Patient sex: F
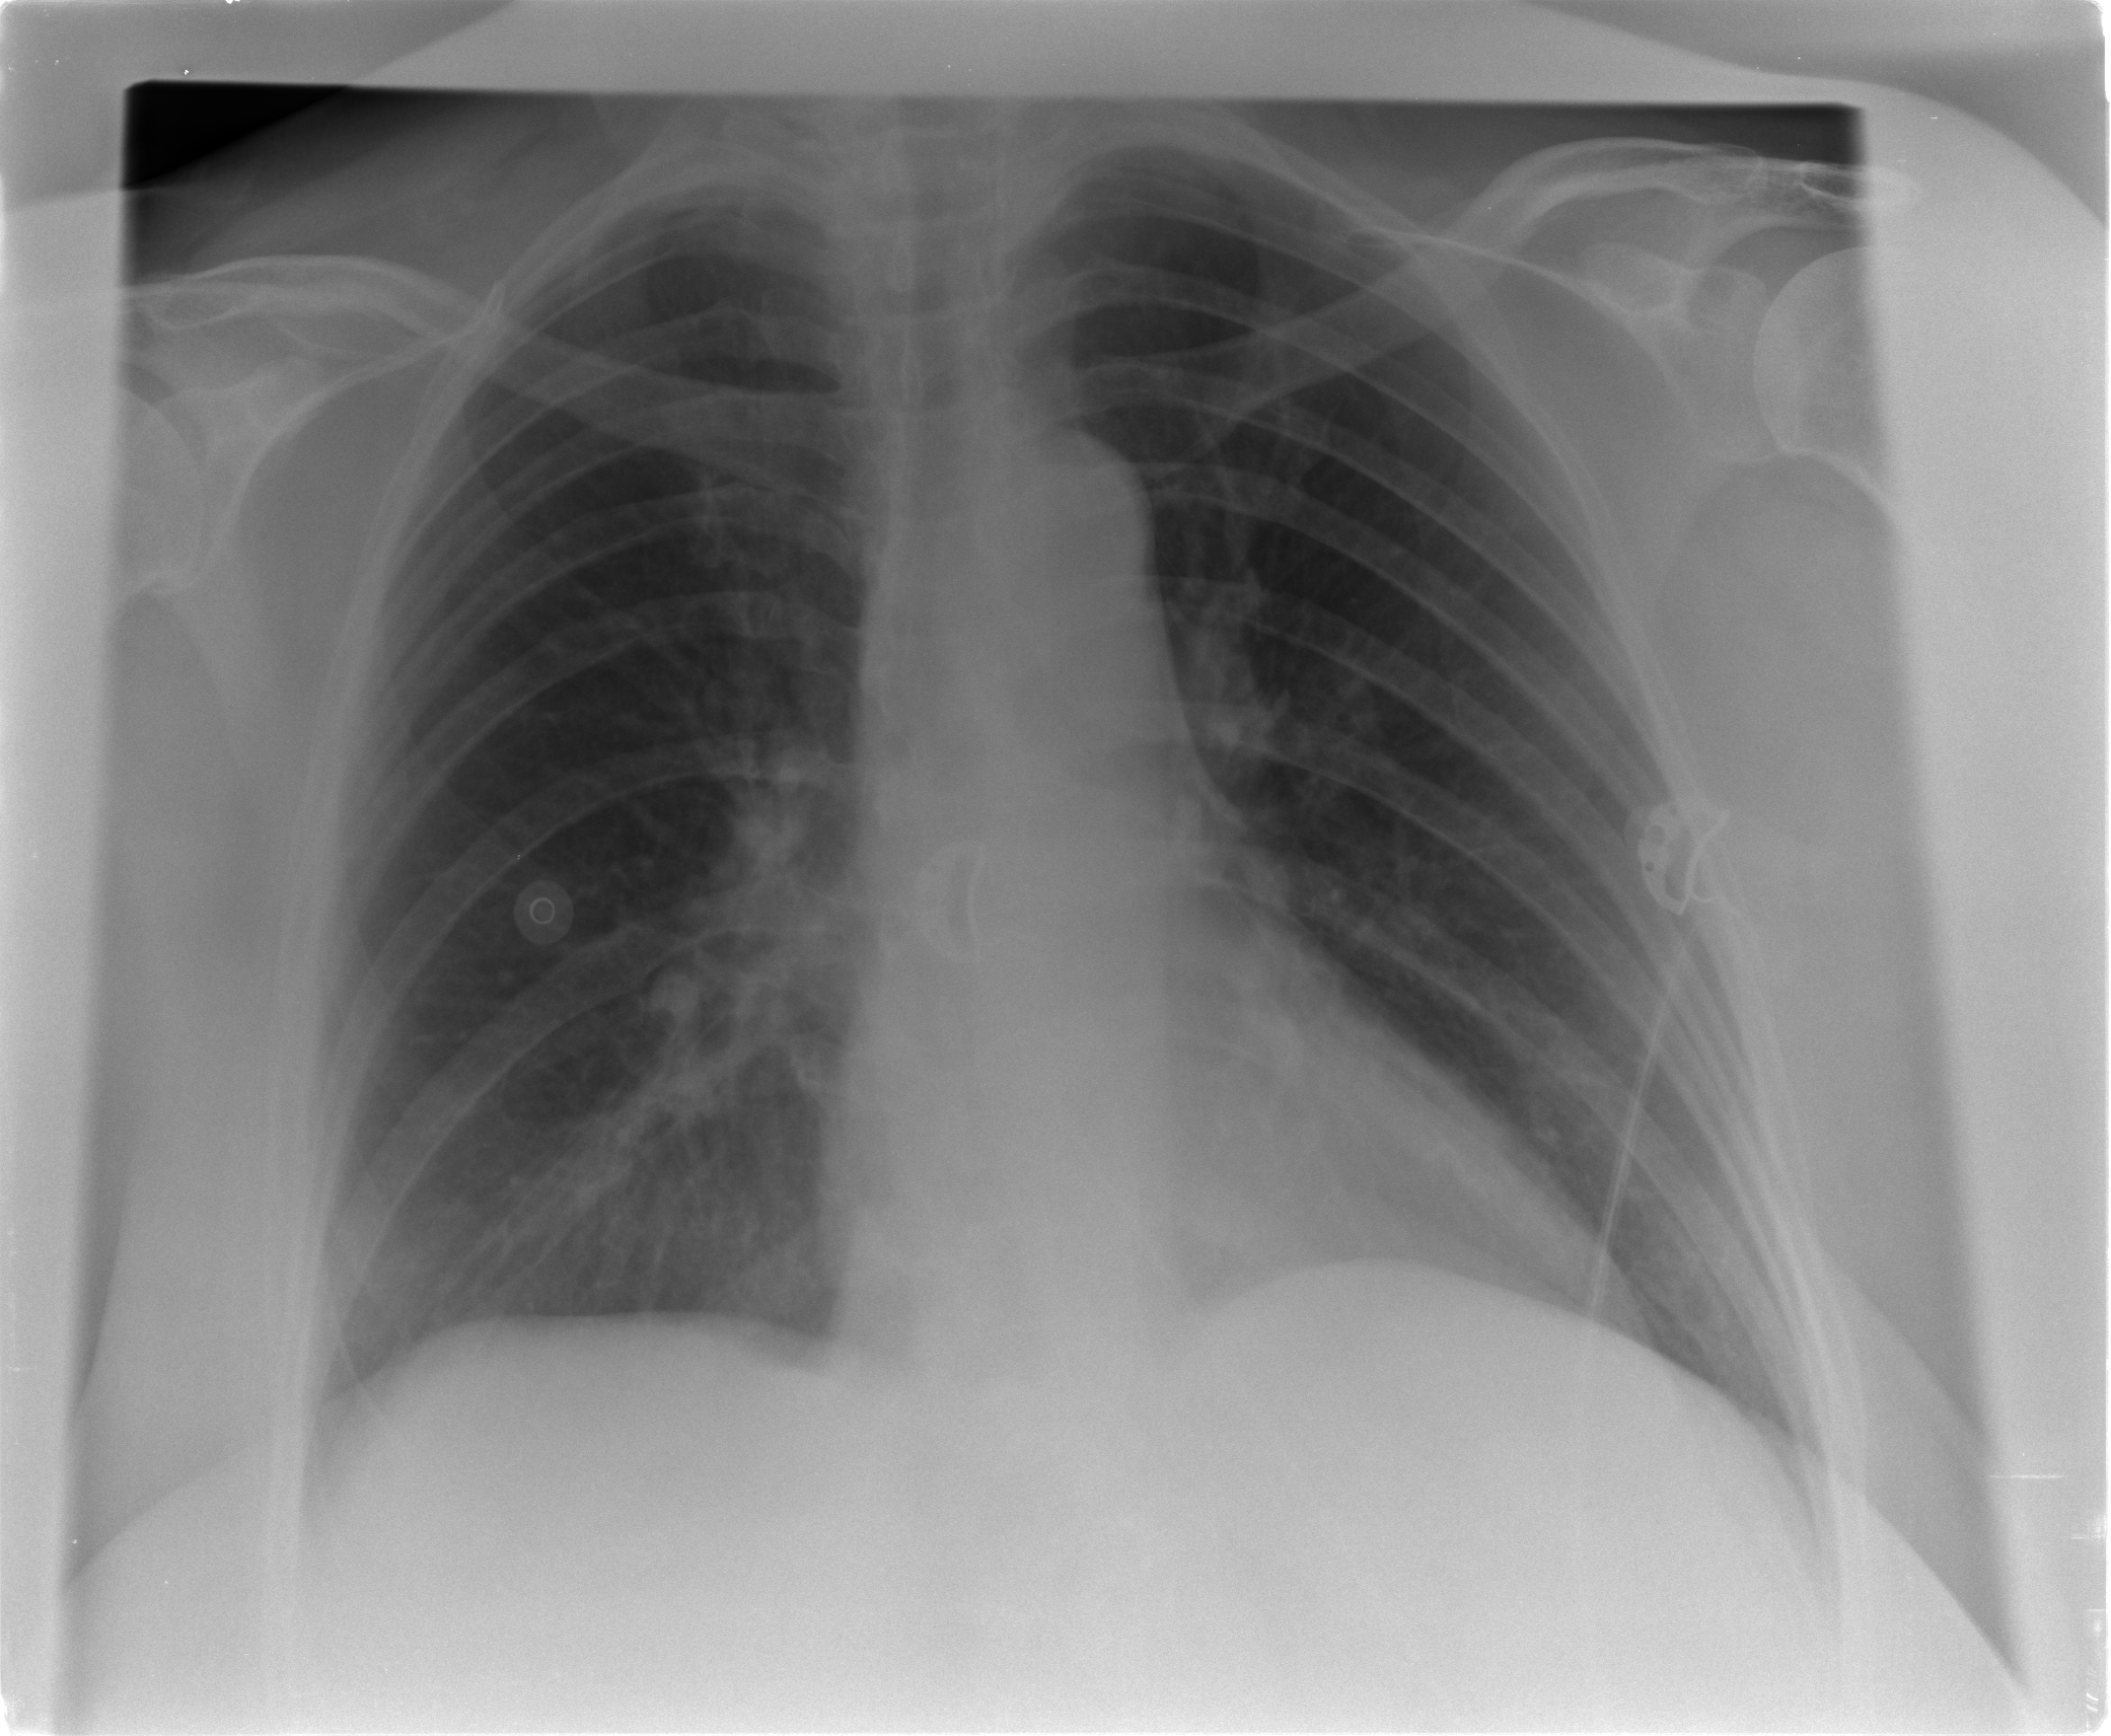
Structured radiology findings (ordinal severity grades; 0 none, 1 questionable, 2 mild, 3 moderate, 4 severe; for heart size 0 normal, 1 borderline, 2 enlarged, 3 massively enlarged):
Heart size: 0
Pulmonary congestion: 1
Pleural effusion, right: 0
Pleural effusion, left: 0
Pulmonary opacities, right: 0
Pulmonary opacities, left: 0
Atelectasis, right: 1
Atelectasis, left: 1